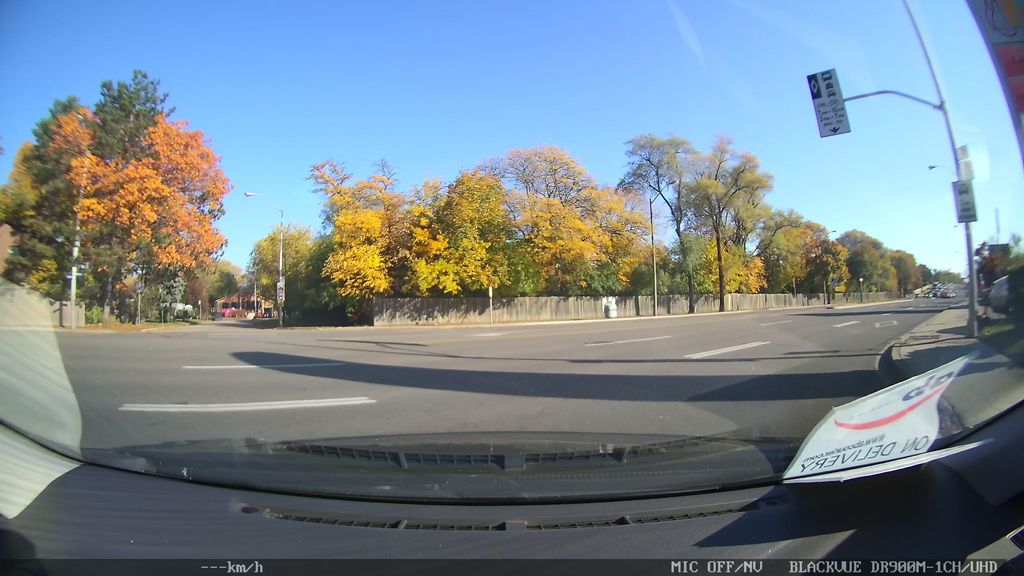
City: toronto